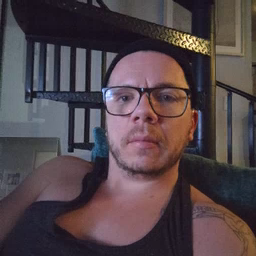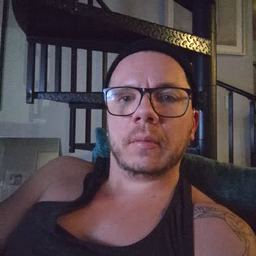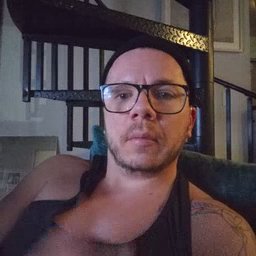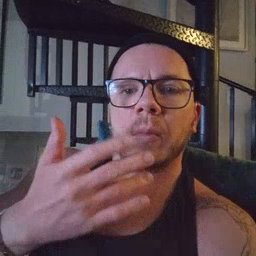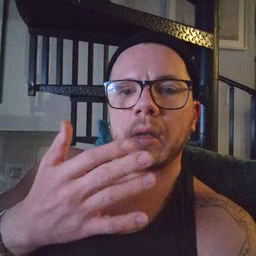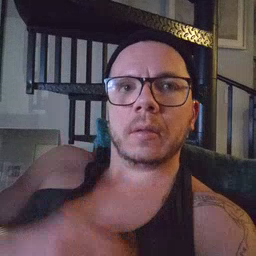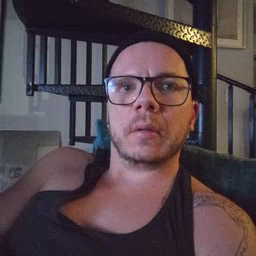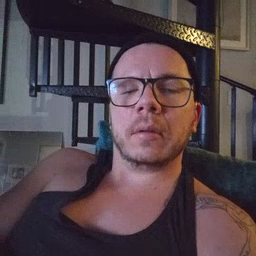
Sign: wait